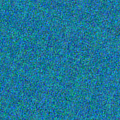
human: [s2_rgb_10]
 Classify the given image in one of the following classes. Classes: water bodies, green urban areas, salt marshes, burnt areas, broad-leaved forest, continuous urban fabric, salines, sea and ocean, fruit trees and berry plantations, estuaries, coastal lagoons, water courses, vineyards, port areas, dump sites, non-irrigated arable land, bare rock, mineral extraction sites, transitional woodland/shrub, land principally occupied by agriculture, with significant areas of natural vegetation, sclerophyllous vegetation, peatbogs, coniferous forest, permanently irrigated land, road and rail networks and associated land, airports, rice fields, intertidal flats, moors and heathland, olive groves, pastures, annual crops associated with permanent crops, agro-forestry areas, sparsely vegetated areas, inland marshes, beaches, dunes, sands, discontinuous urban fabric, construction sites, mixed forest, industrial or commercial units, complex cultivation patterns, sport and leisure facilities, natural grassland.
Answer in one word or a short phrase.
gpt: sea and ocean